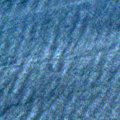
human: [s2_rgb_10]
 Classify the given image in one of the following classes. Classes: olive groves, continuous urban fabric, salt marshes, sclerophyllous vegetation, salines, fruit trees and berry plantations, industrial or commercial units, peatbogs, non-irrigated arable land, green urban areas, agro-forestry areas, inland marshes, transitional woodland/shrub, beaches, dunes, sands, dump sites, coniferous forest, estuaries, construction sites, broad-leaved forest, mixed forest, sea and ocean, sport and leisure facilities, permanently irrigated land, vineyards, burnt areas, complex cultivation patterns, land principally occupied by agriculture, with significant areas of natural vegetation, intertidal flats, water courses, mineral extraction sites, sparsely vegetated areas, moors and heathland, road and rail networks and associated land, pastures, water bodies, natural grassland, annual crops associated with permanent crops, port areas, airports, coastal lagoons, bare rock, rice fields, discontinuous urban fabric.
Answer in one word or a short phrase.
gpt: sea and ocean